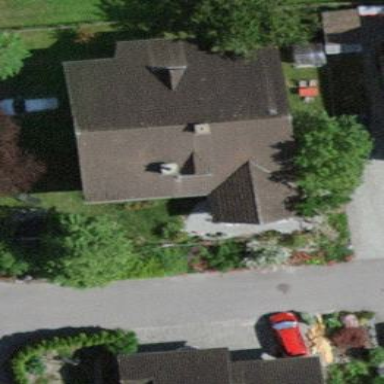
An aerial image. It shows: Detached building.